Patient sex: M
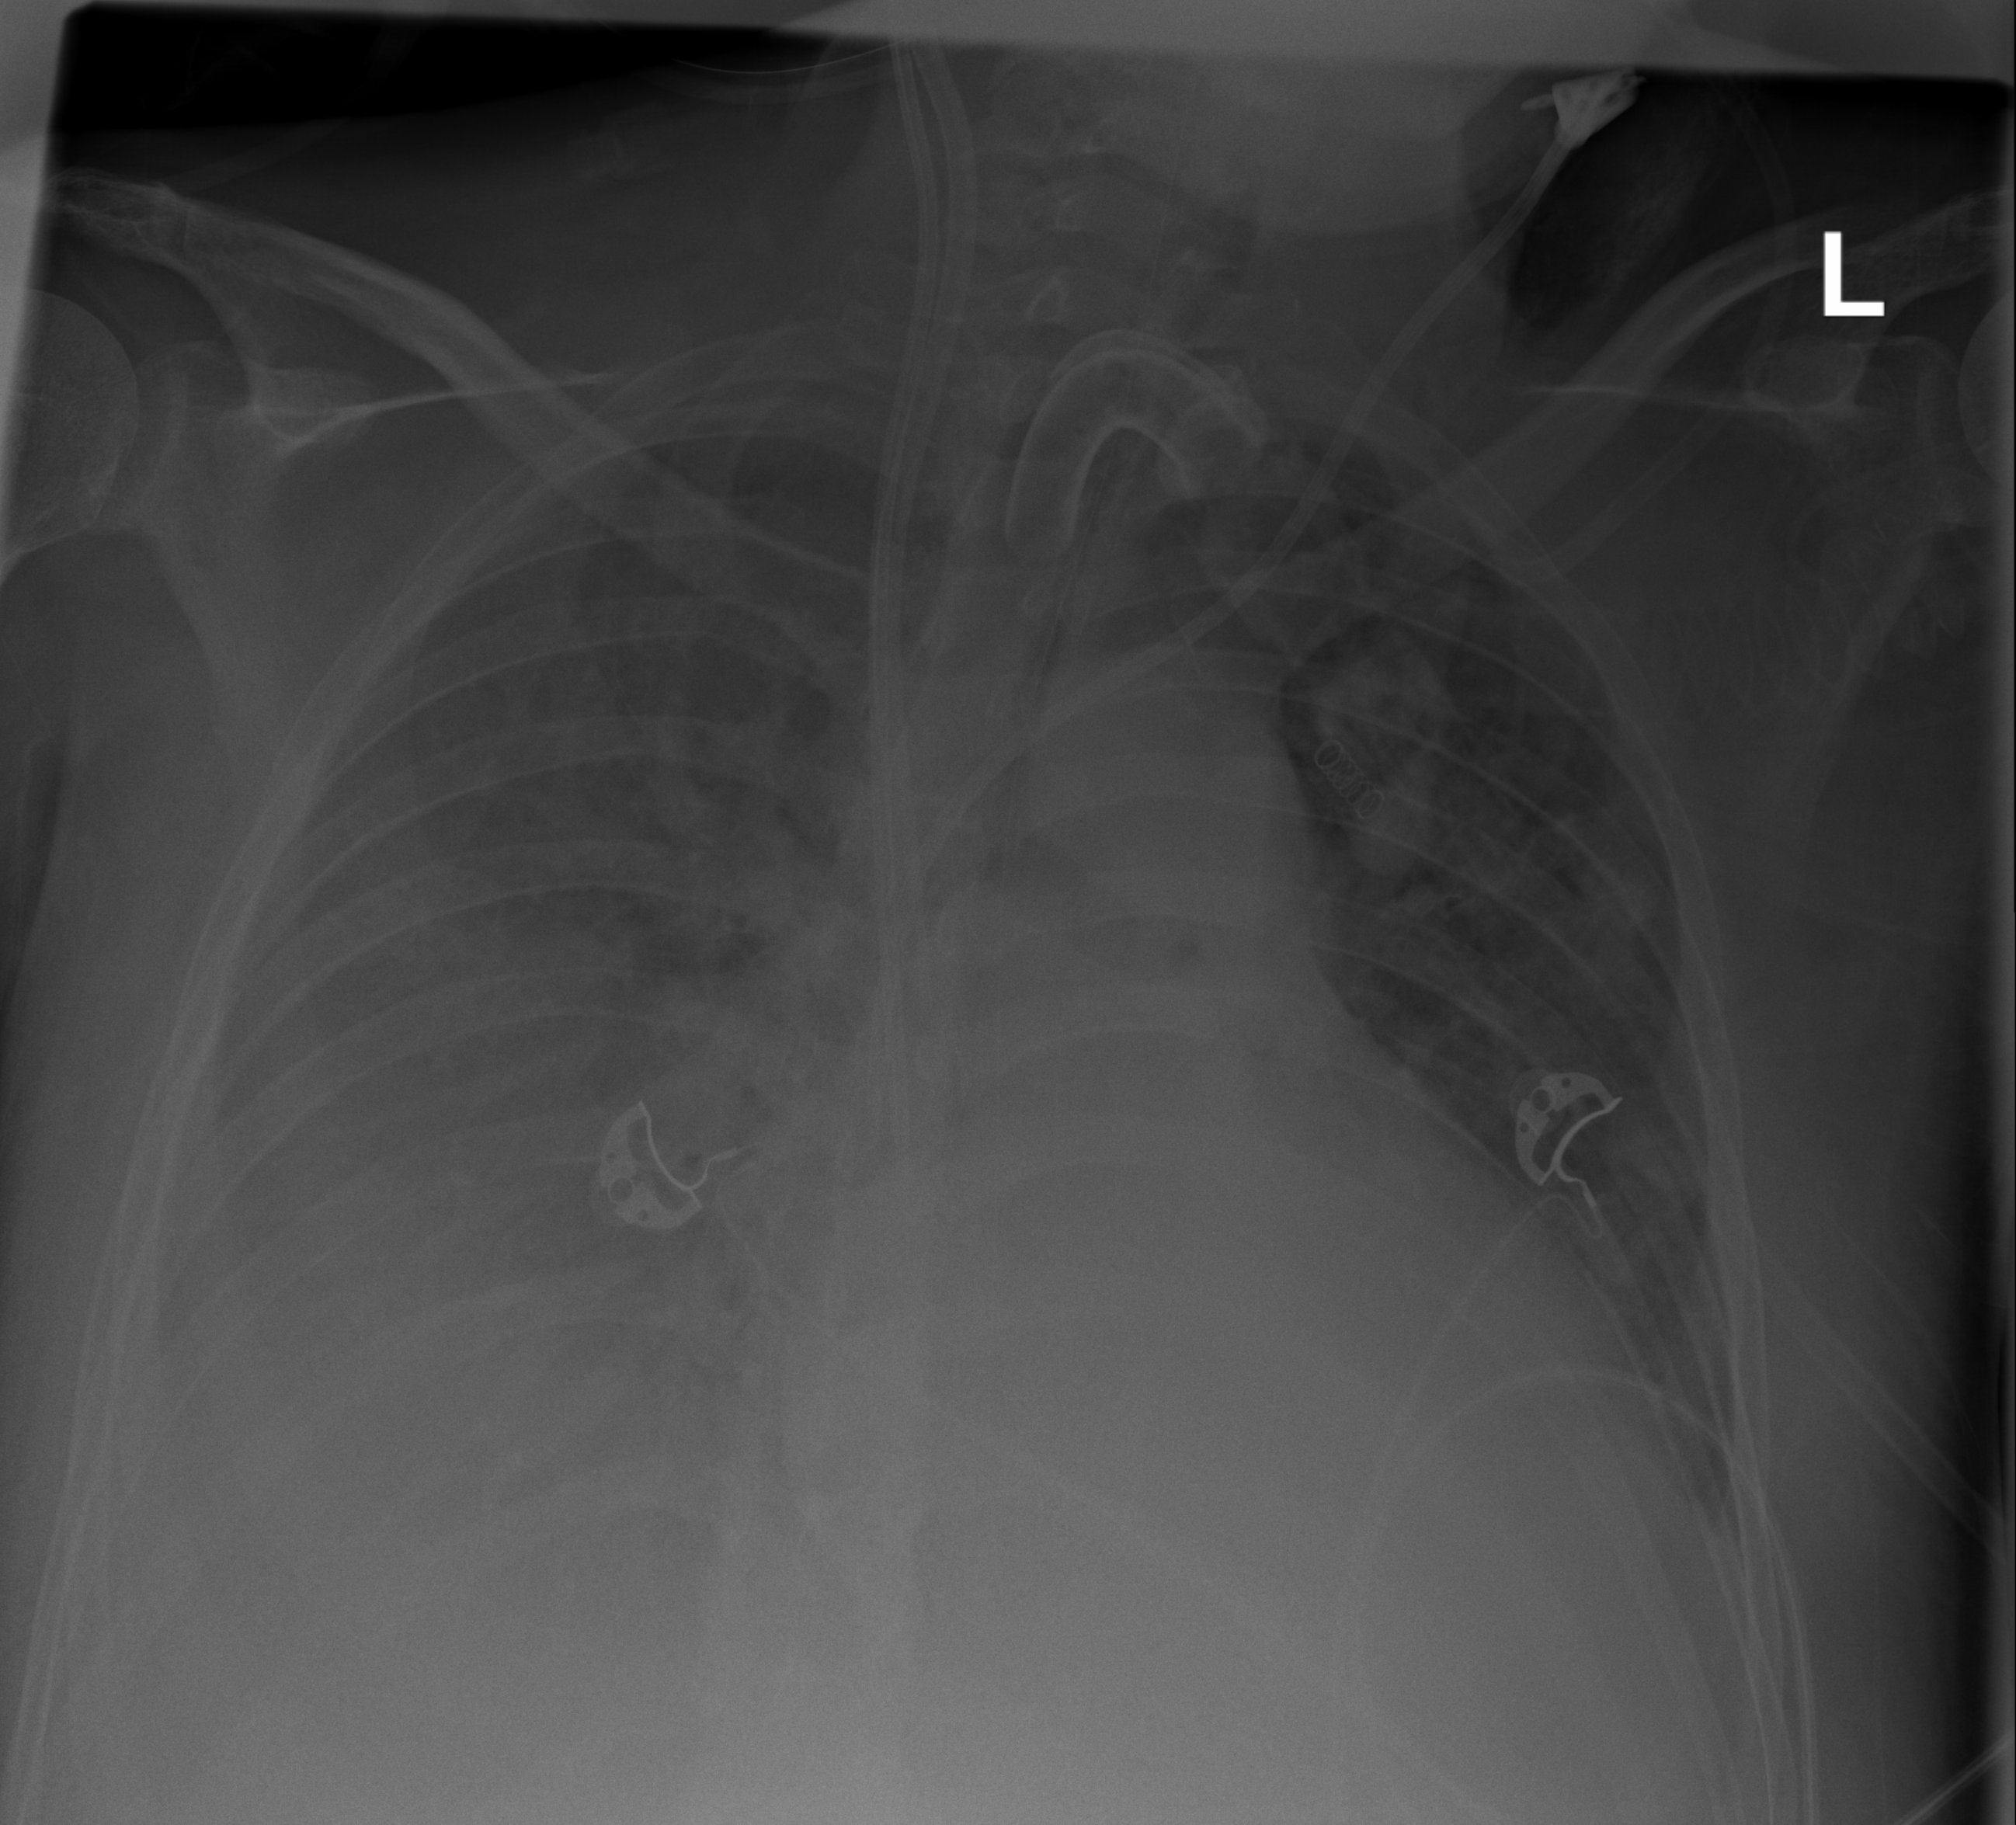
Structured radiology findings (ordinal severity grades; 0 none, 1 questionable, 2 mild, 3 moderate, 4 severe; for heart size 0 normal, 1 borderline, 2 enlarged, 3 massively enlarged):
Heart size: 2
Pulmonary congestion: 2
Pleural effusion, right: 2
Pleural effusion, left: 2
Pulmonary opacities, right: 2
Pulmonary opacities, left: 2
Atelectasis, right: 2
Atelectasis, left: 2